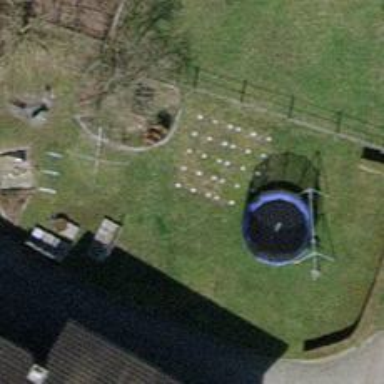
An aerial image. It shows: Playground area for leisure land.